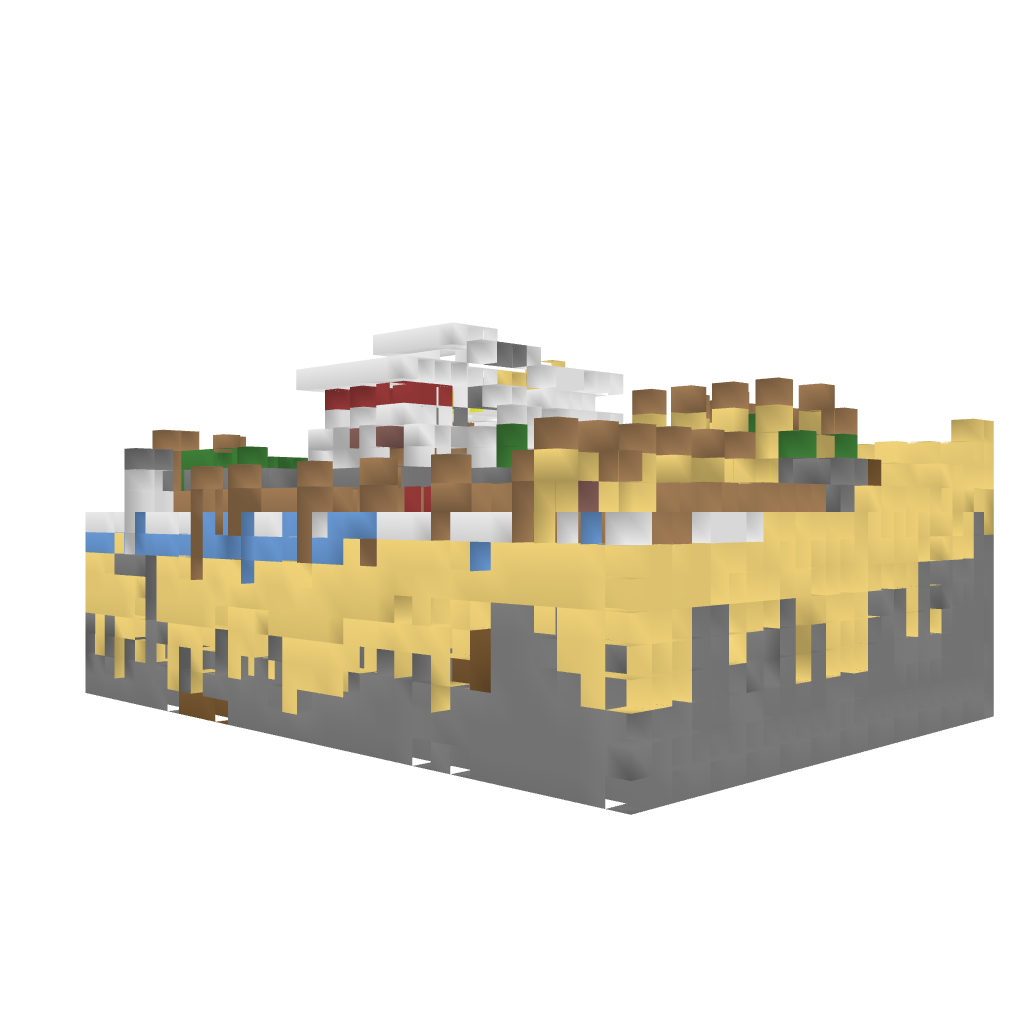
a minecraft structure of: small beach house bad low quality